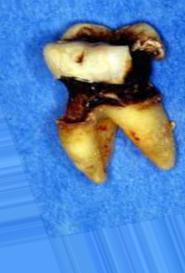
Condition: Tooth Discoloration